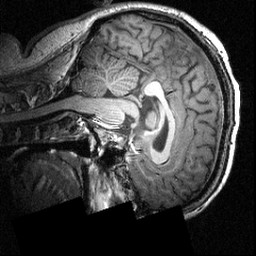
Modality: T1w
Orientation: sagittal
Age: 24
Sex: male
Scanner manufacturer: siemens
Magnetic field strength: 3.951 T
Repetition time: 1.5 s
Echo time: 0.00335 s